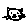
Label: cat